Question: When you click a circle it should double in size. However I get the error:
I think it's because I selected both the text and circle and made the selection a single symbol. Does anyone know how to combine a shape and symbol together without getting this error message?

'''
import flash.events.MouseEvent;
circOne.addEventListener(MouseEvent.CLICK, doubleSize);
circTwo.addEventListener(MouseEvent.CLICK, doubleSize);
circThree.addEventListener(MouseEvent.CLICK, doubleSize);
function doubleSize(event:MouseEvent):void{
e.currentTarget.scaleX=2;
e.currentTarget.scaleY=2;
}
'''
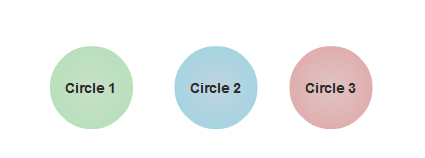
Answer: Besides that runtime error, you are getting , fix your code as @recursivity said:
'''
function doubleSize(e:MouseEvent):void
{
e.currentTarget.scaleX=2;
e.currentTarget.scaleY=2;
}
'''
EDIT: There is absolutely nothing wrong on selecting many different elements together and then making them (or "combining") into a Symbol (MovieClip).
The reason you are getting a runtime AFTER a compiler error (which is a very weird behavior) is because you are using , check <URL>.